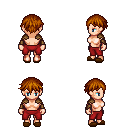
a pixel art fantasy rpg character, female body template, human, light skin, leather shoulder armor, red pants, brunette short bangs hairstyle, leather bracers, brown slippers, four views (front, back, left, right), 2x2 character sprite sheet, small pixel art, hard edges, no anti-aliasing